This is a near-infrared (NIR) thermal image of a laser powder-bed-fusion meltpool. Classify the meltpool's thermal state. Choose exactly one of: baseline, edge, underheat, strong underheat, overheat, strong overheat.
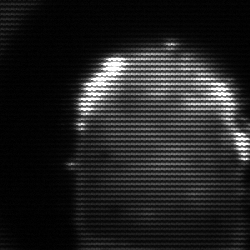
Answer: baseline